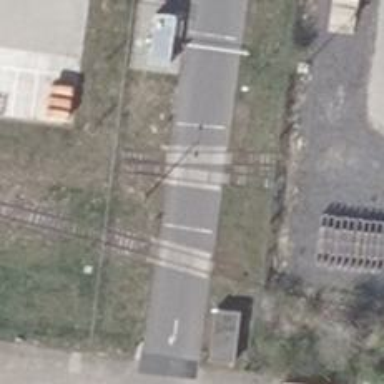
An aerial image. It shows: Level crossing along the railway.